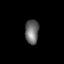
Tissue: prostate
Cell type: T cells
Senescence score: 0.7091
Nuclear area (px): 327
Mean DAPI intensity: 107.67